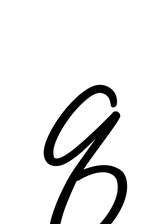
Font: MeowScript-Regular